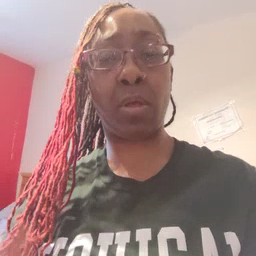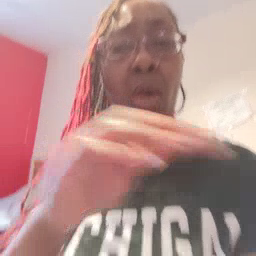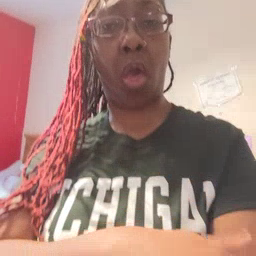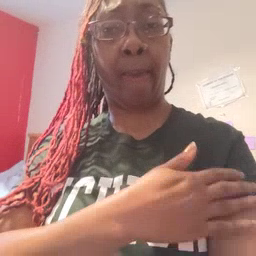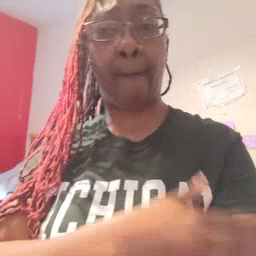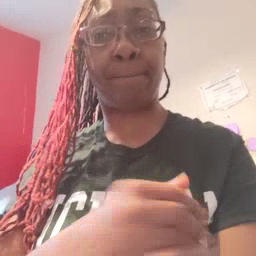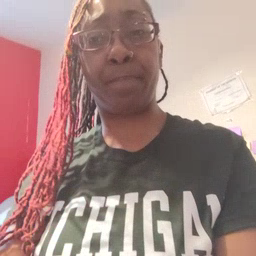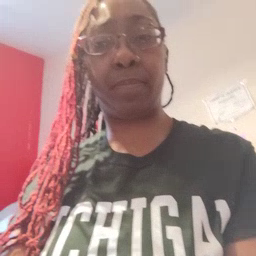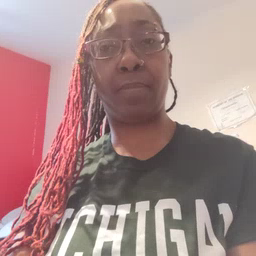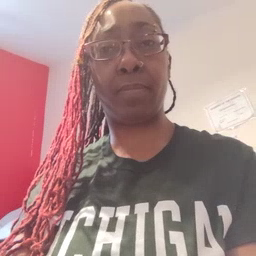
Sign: arm